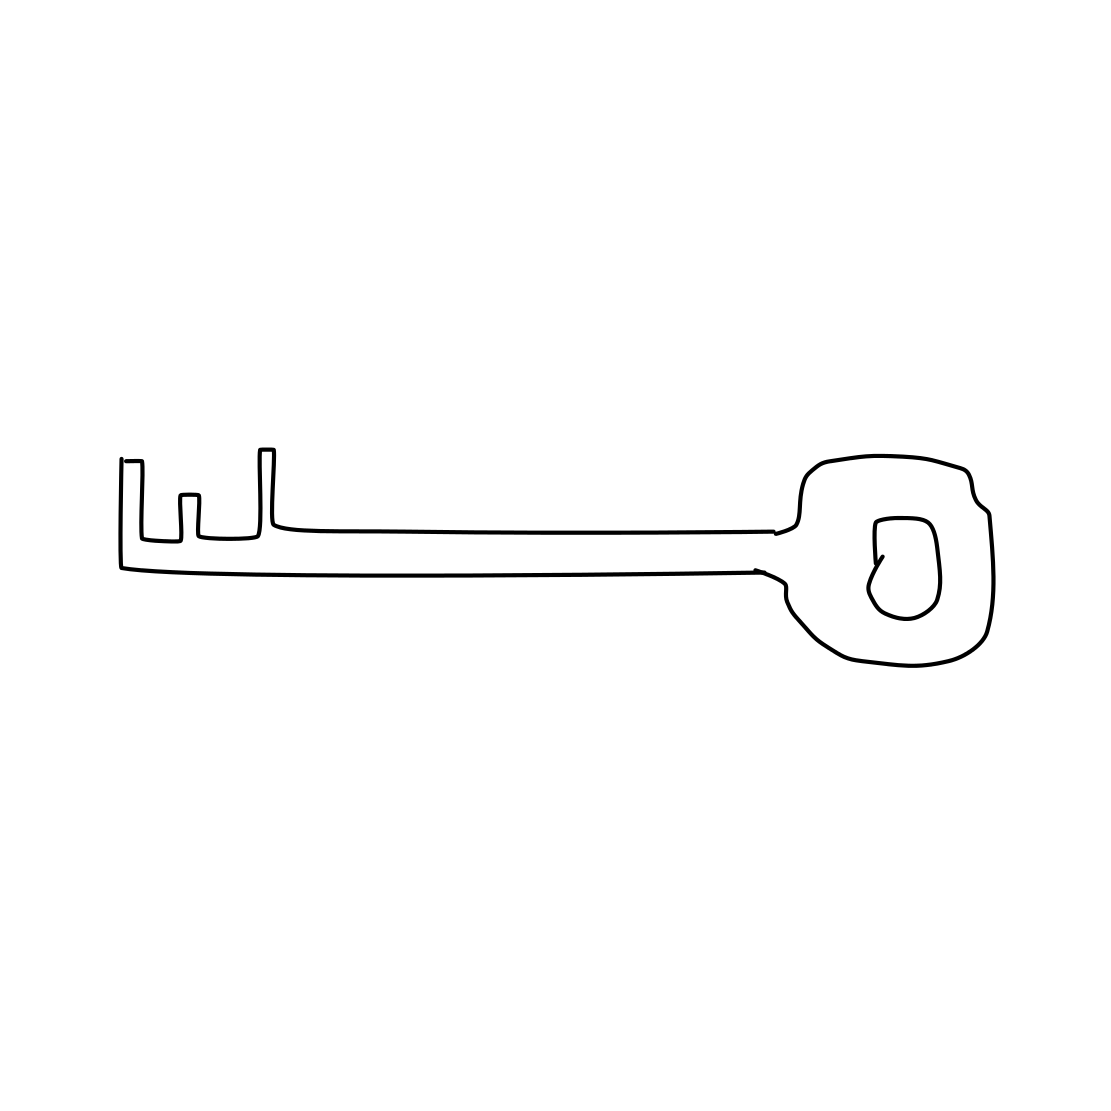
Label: key